Question: I have this table:

The table has data from every month, but only shows the selected date.
So, the question is: How can I do a total of Actual Hours and Extra Hours per month (visible data)?
This is how I build the table:
'''
var total = 0 ;
var actualTotal = 0 ;
var totalEH = 0;
var table=document.getElementById("fbody");
for (var i=0;i<user.length;i++)
{
var row=table.insertRow(-1);
var cellDate = row.insertCell(-1);
var cell2 = row.insertCell(-1);
var cell3 = row.insertCell(-1);
var cell4 = row.insertCell(-1);
var cell5 = row.insertCell(-1);
var cell7 = row.insertCell(-1);
var cell8 = row.insertCell(-1);
var startAM = user[i].reg_start_worktime_am;
var finishAM = user[i].reg_finish_worktime_am;
var startPM = user[i].reg_start_worktime_pm;
var finishPM = user[i].reg_finish_worktime_pm;
cellDate.innerHTML = user[i].reg_date;
cell2.innerHTML = user[i].reg_start_worktime_am;
cell3.innerHTML = user[i].reg_finish_worktime_am;
cell4.innerHTML = user[i].reg_start_worktime_pm;
cell5.innerHTML = user[i].reg_finish_worktime_pm;
cell7.innerHTML = calcTimeDifference(startAM.substring(0,2), startAM.substring(3,5), finishAM.substring(0,2), finishAM.substring(3,5), startPM.substring(0,2), startPM.substring(3,5), finishPM.substring(0,2), finishPM.substring(3,5));
cell8.innerHTML = (calcTimeDifference(startAM.substring(0,2), startAM.substring(3,5), finishAM.substring(0,2), finishAM.substring(3,5), startPM.substring(0,2), startPM.substring(3,5), finishPM.substring(0,2), finishPM.substring(3,5))-user[i].worktime_fullhours).toFixed(2);
if (cell8.innerHTML != "NaN")
{
totalEH += parseFloat((calcTimeDifference(startAM.substring(0,2), startAM.substring(3,5), finishAM.substring(0,2), finishAM.substring(3,5), startPM.substring(0,2), startPM.substring(3,5), finishPM.substring(0,2), finishPM.substring(3,5))-user[i].worktime_fullhours).toFixed(2));
total = (document.getElementById('box-table-a').rows.length-1)*user[0].worktime_fullhours;
actualTotal += parseFloat(calcTimeDifference(startAM.substring(0,2), startAM.substring(3,5), finishAM.substring(0,2), finishAM.substring(3,5), startPM.substring(0,2), startPM.substring(3,5), finishPM.substring(0,2), finishPM.substring(3,5)));
}
}
'''
Thanks
Fixed:
'''
var totalActuals = 0,
totalExtras = 0;
var totalHours = 0;
var trs = $("#fbody tr").each(function(e) {
if($(this).css('display')!='none')
if( $("td:eq(6)", this).text() != 'NaN' ) {
// alert("Horro! "+$("td:eq(6)", this).text() );
totalActuals += parseFloat( $("td:eq(5)", this).text() );
totalExtras += parseFloat($("td:eq(6)", this).text());
totalHours++;
}
});
totalHours = totalHours*8;
'''
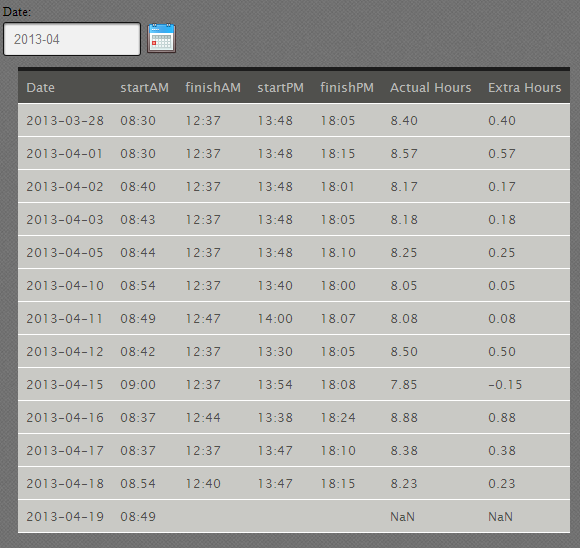
Answer: If I understand you correctly, your table will have some rows that are visible, and some will be hidden. And, you want to calculate the totals for rows that are visible.
You can do this by looping through only the visible rows and accessing the columns required for calculating the totals.
'''
var totalActuals = 0;
var totalExtras = 0;
$.each($('table tr:visible',function() {
totalActuals += $(this).find(".actualHours").val();
totalExtras += $(this).find(".totalExtras").val();
};)
'''
But this will also return the header row. So I think you should assign a class to the rows of the table, and use the class in the jquery selector - '$('table .tableRow:visible')'
Here I had assumed that you have given the class "actualHours", "totalExtras" to the div's in which the actual hours and total extra hours are shown in each row of the table. If you haven't done so, you can use -
'''
totalActuals += $(this).find("td").eq(5).text();
totalActuals += $(this).find("td").eq(6).text();
'''
This will select the 5th and 6th columns of the row.